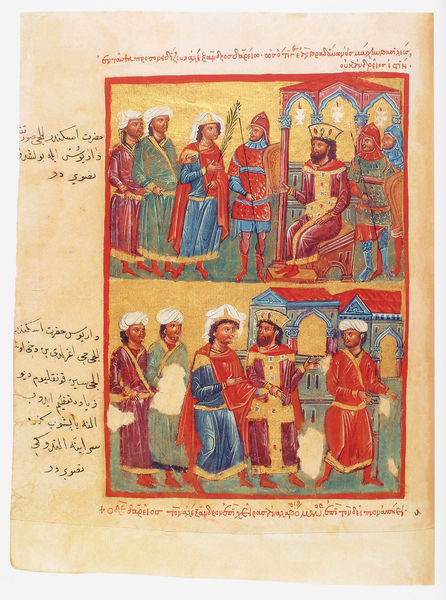
Titel: Der griechische Alexanderroman
Institution: Venedig, Hellenic Institute Codex Gr. 5
Schlagwörter: blau, umhang, weiß, grün, kleider, männer, haus, rot, kleidung, bild, gewand, gold, gewänder, krone, schrift, lila, könig, thron, palme, buch, palast, flecken, palmzweig, arabisch, baldachin, turban, arabesken, buchmalerei, alexander, osmanisches reich, kyrillisch, armenisch, christliches thema, alexanderroman